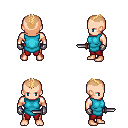
a pixel art fantasy rpg character, male body template, human, light skin, teal tunic, red pants, light blonde short mohawk hairstyle, metal gloves, dagger, four views (front, back, left, right), 2x2 character sprite sheet, small pixel art, hard edges, no anti-aliasing